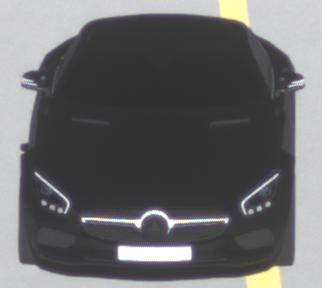
Make: Mercedes-Benz
Model: AMG GT Coupé
Detailed model: AMG GT (190) Coupé
Model produced from: 2014/10
Model produced until: 2017/01
Doors: 2
Color: black
Road condition: dry road
Daytime: morning or afternoon
Contrast: high contrast